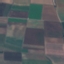
Land use / land cover class: AnnualCrop